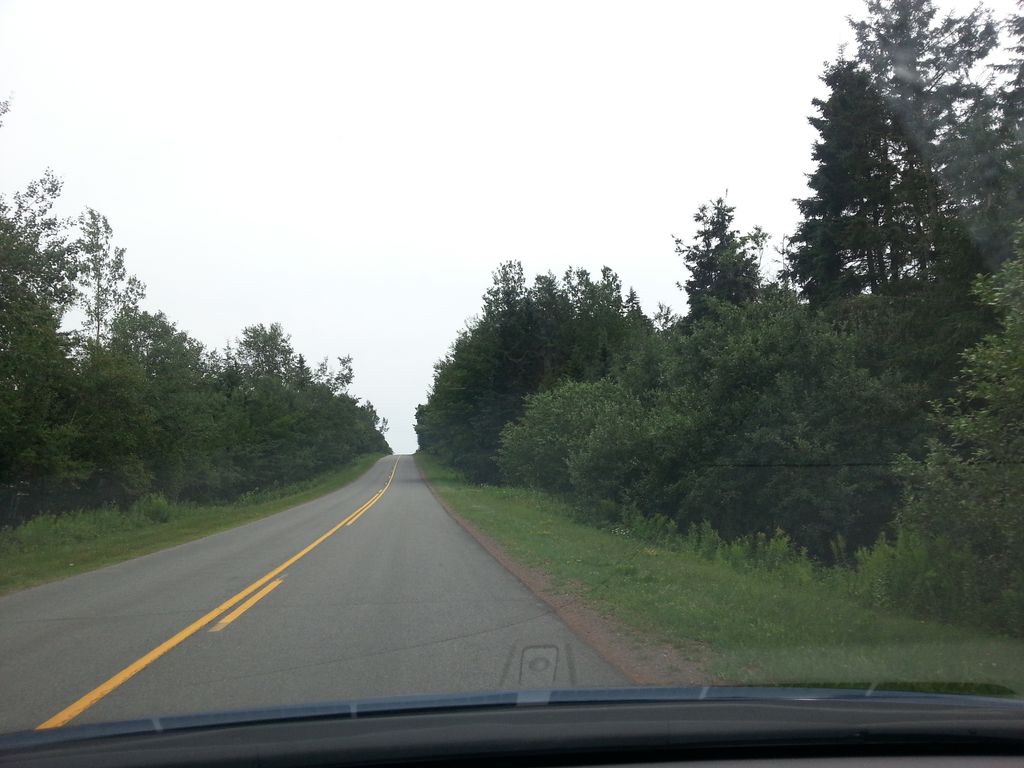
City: charlottetown